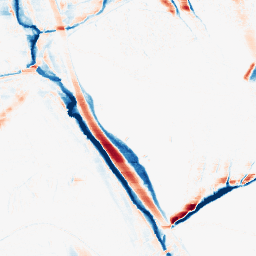
Category: morphological
Decomposition family: morphological_ellipse
Decomposition parameters: operation: average
width: 5
height: 20
Upsampling method: quintic
Upsampling parameters: scale: 4
Upsampling scale: 4